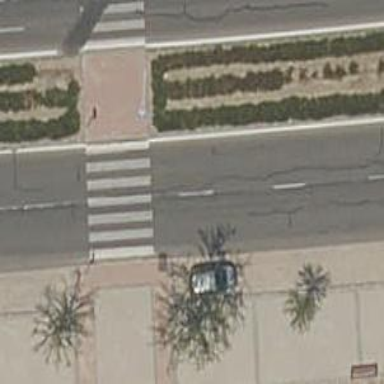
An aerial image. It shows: Zebra crossing on the road.